Interaction volume radius: 10 \u00c5
Interaction volume height: 10 \u00c5
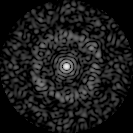
Disorder parameter: 0.8135